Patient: sex M, age 71
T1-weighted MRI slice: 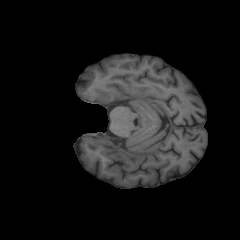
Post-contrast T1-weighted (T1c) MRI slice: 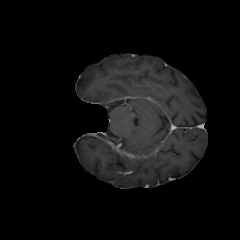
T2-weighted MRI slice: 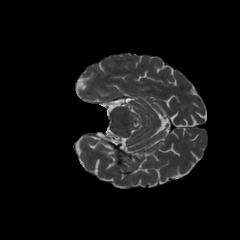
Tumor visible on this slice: no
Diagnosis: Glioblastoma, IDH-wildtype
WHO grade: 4